Question: I don't understand why the patch command fill with red the area above my function instead of the area below it; I mean the area between the graph of my function and the axis of abscissas.
'''
x = linspace(0, 4);
f = x.^2;
plot(x, f)
patch(x, f, [1 0 0])
'''

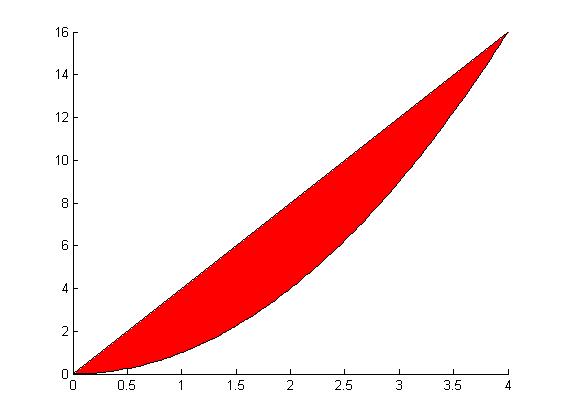
Answer: Because 'patch' draws a closed polygon. And after your last point it goes back to the first on the shortest way. You need to add an additional points at the end and beginning with the last/first argument, but 'f = 0'.
Like that:
'''
x = linspace(0, 4);
f = x.^2;
plot(x, f)
%adjust data
x = [x(1) x x(end)];
f = [0 f 0];
patch(x, f, [1 0 0])
'''
will give:

Or just use 'area' as suggested by Luis Mendo:
'''
area(x, f,'FaceColor',[1 0 0])
'''